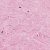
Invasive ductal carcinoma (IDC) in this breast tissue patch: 0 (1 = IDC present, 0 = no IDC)